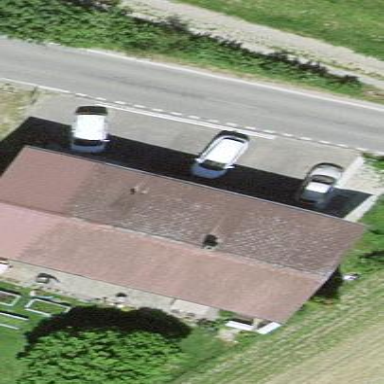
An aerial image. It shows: Residential building.